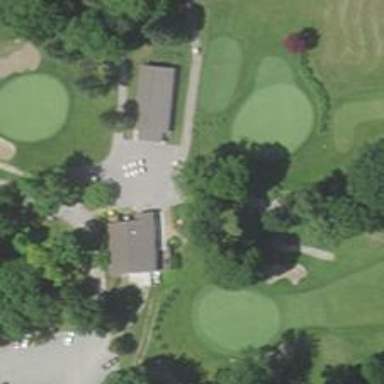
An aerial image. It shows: Path for golf carts.